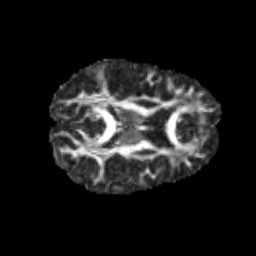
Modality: FA
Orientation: axial
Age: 14
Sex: female
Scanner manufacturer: siemens
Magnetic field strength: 3 T
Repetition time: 3.8 s
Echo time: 0.07 s